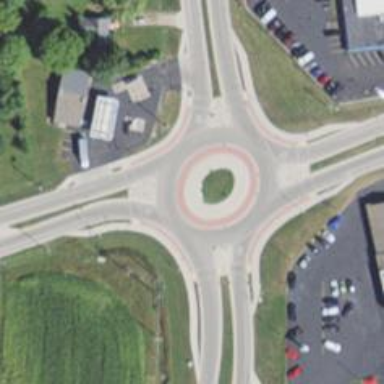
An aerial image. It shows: Primary highway intersecting roundabout.